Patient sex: M
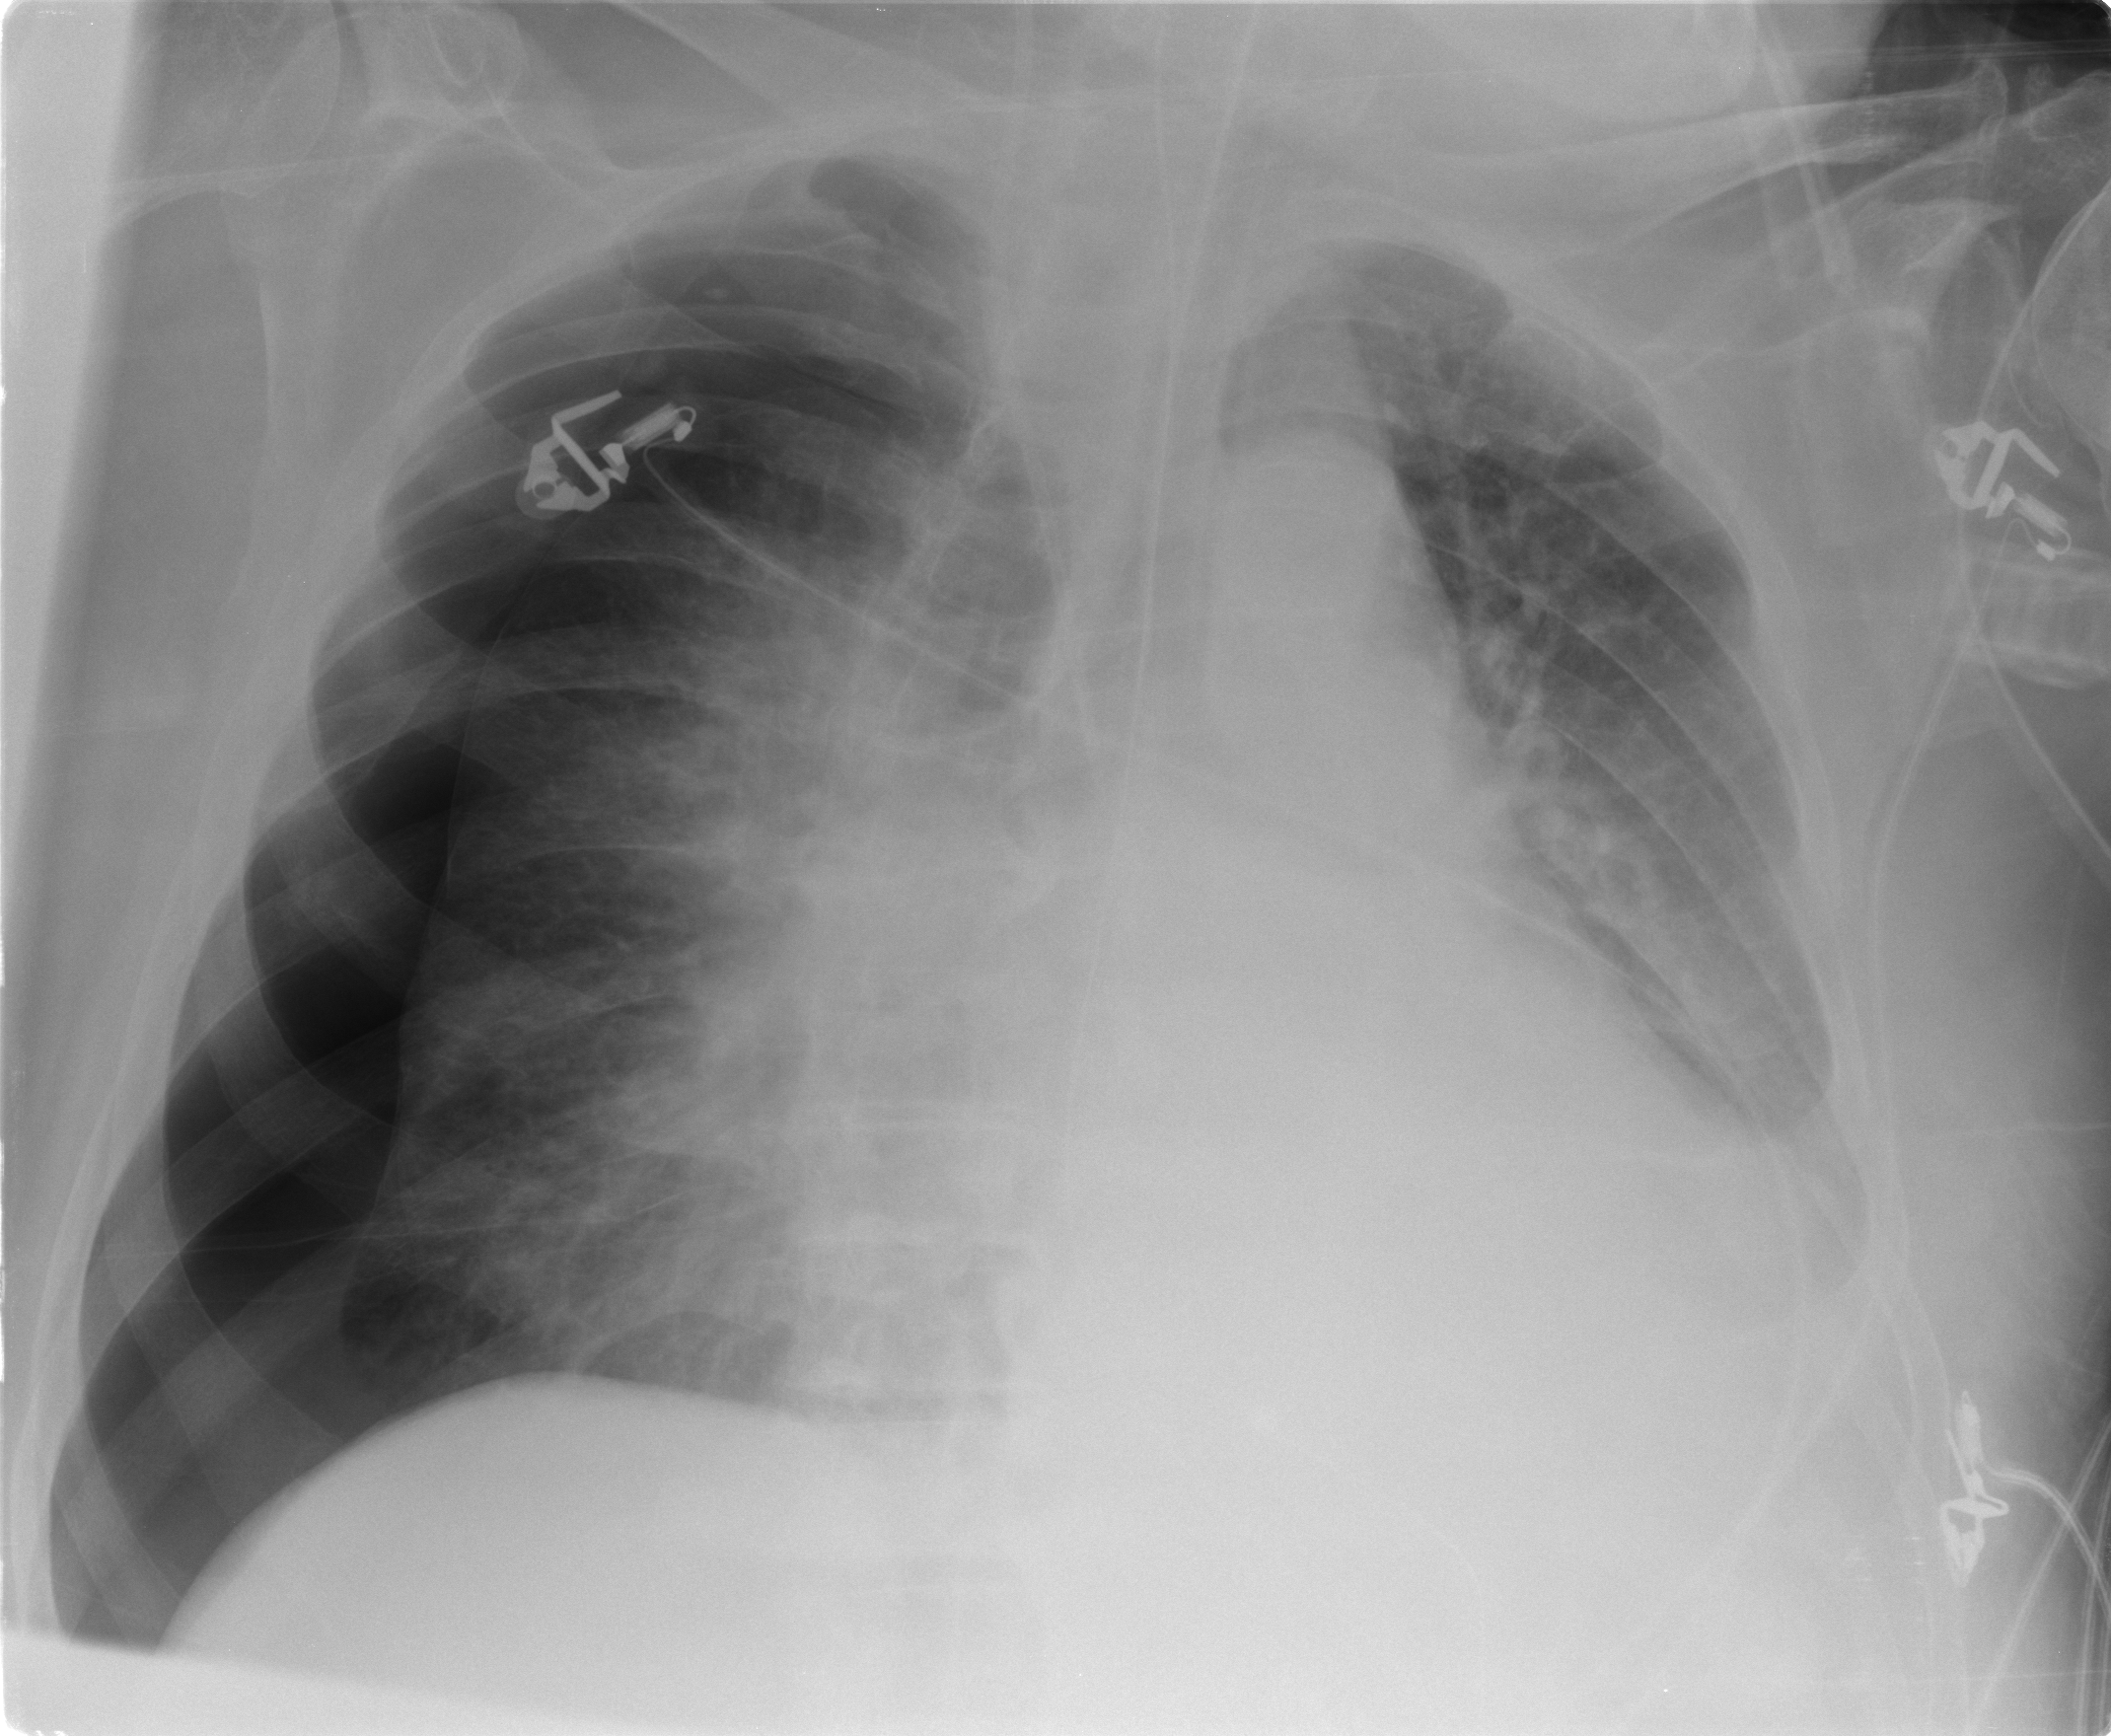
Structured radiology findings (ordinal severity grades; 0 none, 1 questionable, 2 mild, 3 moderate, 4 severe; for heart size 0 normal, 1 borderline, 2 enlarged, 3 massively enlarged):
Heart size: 2
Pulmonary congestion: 0
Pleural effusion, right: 0
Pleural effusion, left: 1
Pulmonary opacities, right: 0
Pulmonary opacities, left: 0
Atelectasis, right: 2
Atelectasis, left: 2